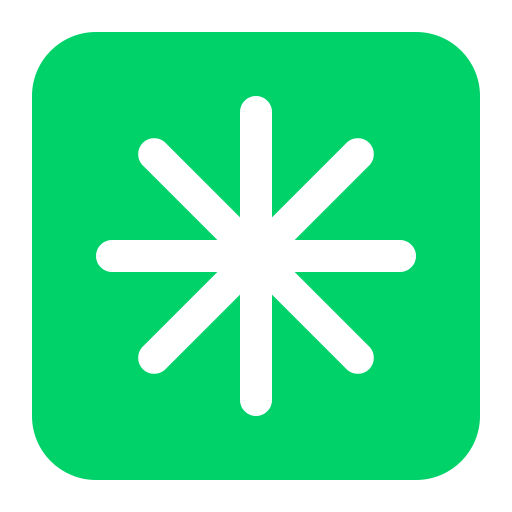
eight spoked asterisk flat